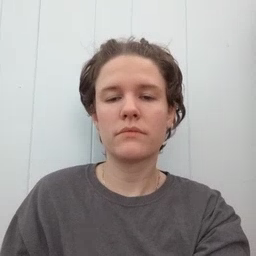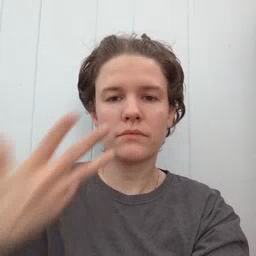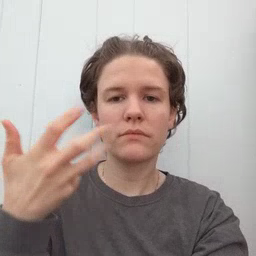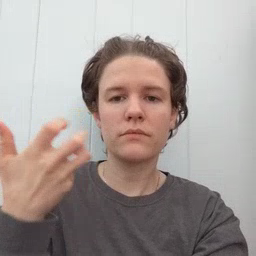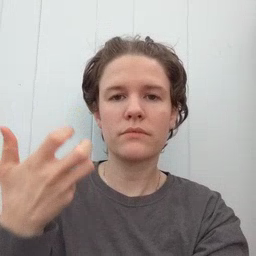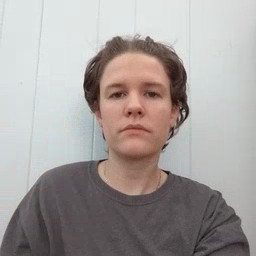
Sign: tiger